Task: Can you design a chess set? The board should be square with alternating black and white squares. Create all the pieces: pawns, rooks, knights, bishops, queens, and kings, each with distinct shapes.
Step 5413:
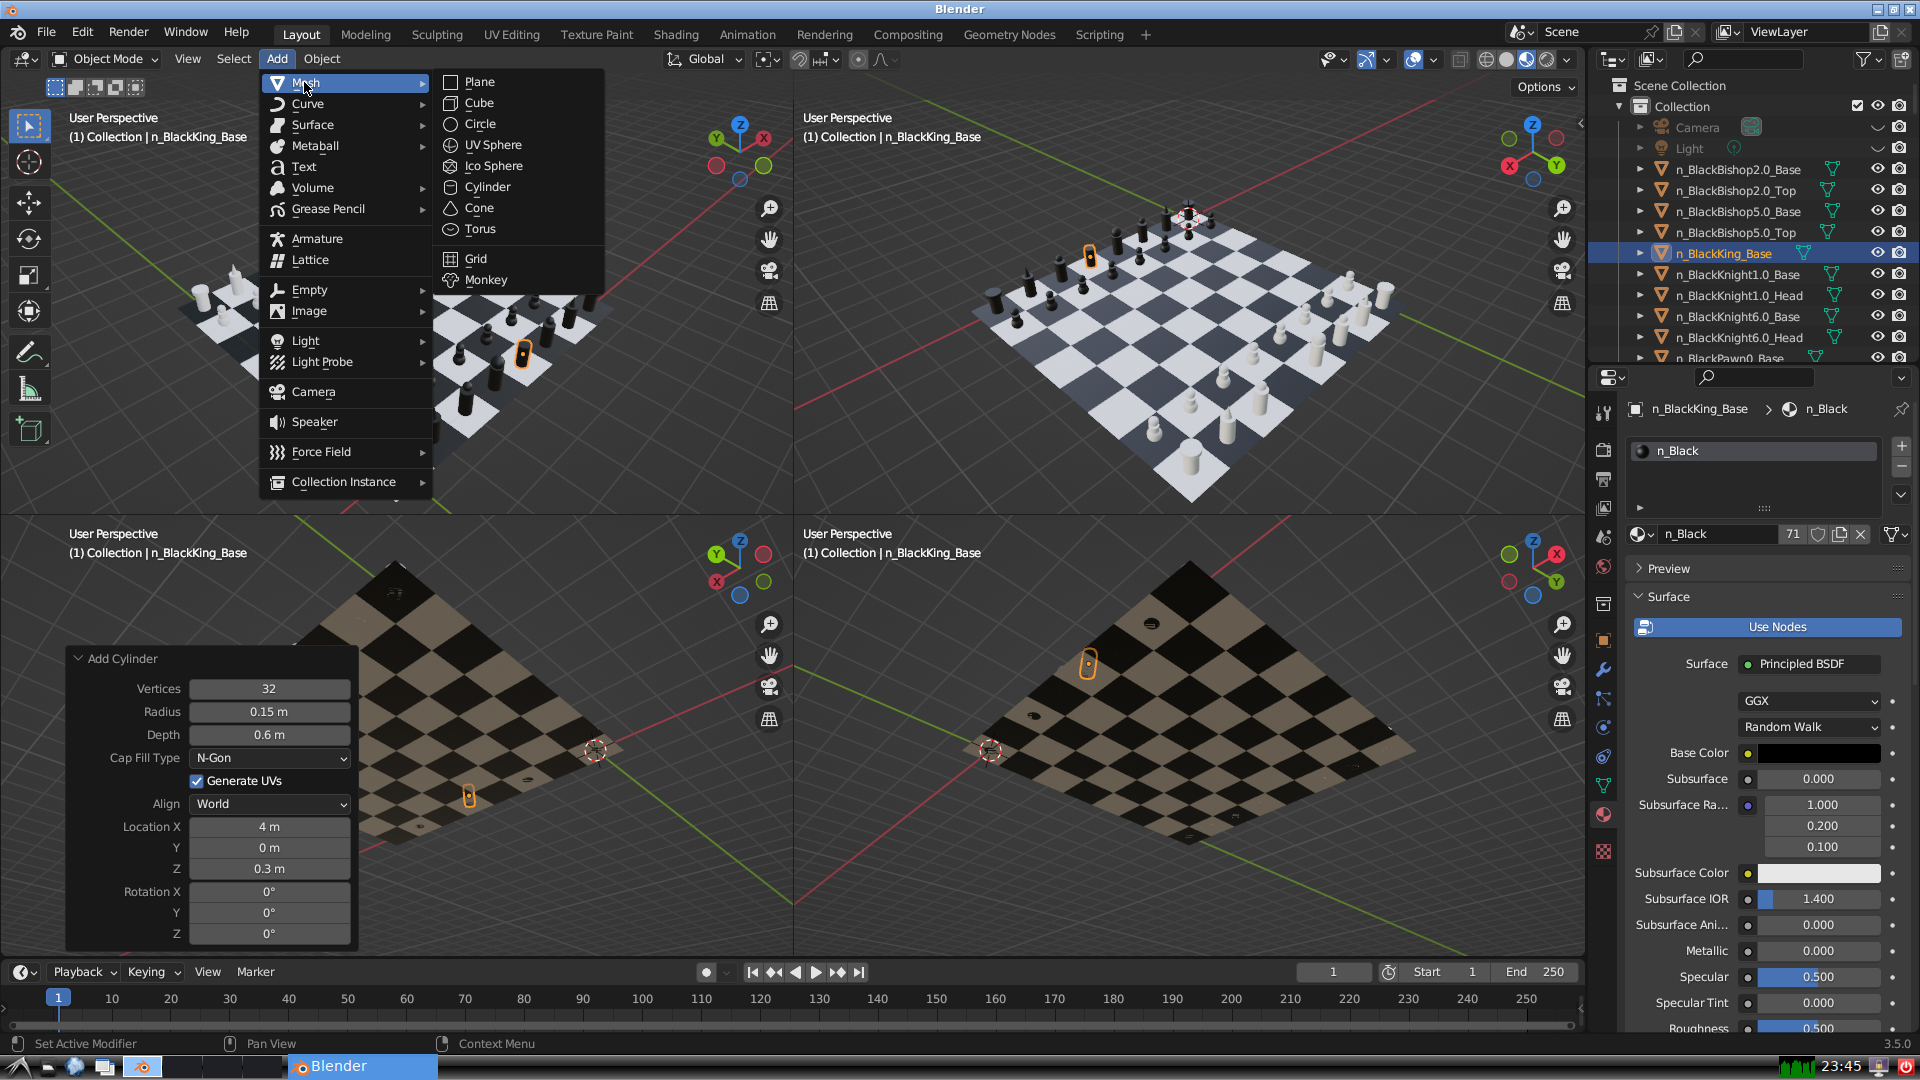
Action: {"mouse_move": [499, 144]}